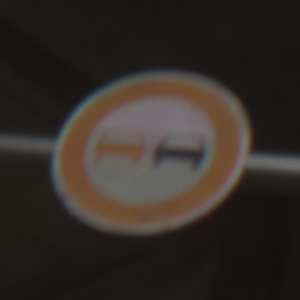
Verkehrszeichen: Ueberholverbot
Umgebung: Roofed, Special
Tageszeit: Midday
Wetter: Overcast
Licht: Natural
Jahreszeit: NotSpecified
Kontrast: MediumContrast